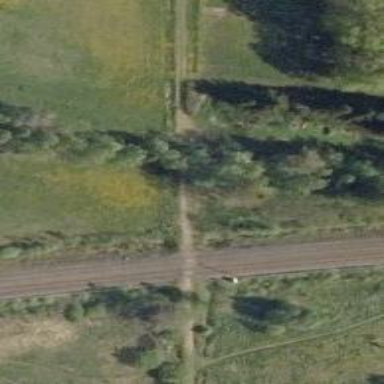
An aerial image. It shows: Abandoned railway.